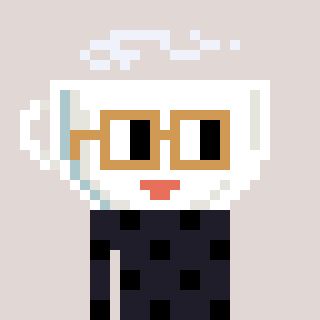
a pixel art character with square brown glasses, a mug-shaped head and a grayscale-colored body on a warm background